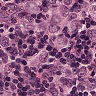
Metastatic tissue present: yes